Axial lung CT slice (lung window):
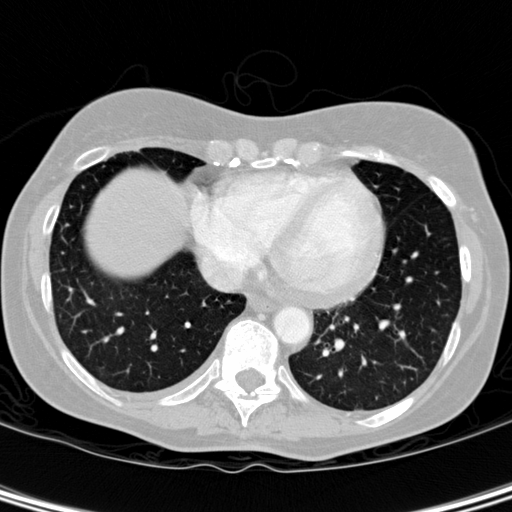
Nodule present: no